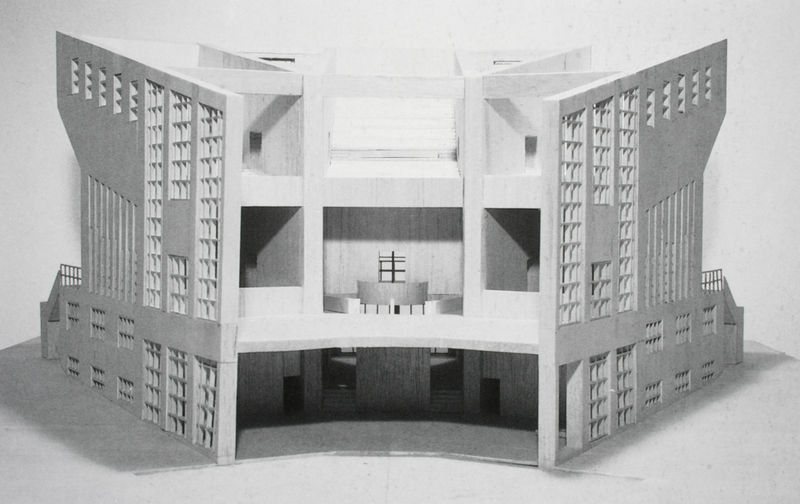
Titel: Club der Straßenarbeiter, Modellansicht
Künstler: Konstantin Melnikow
Schlagwörter: weiß, raum, gebäude, architektur, gitter, oper, modell, moderne, modern, mauer, foto, fotografie, oben, unten, wände, offen, schnitt, räume, senkrecht, einblick, stockwerke, geschoss, öffnungen, aufriss, polygon, fotografir, staffelung, abtrennung, gefächert, philharmonie